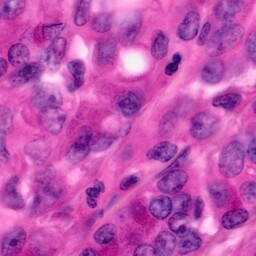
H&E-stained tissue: Pancreatic